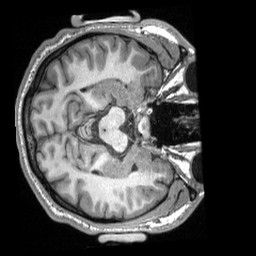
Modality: T1w
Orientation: axial
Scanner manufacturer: siemens
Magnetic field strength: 3 T
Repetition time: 2.3 s
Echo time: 0.00308 s